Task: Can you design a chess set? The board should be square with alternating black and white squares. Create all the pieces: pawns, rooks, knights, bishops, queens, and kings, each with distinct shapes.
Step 2596:
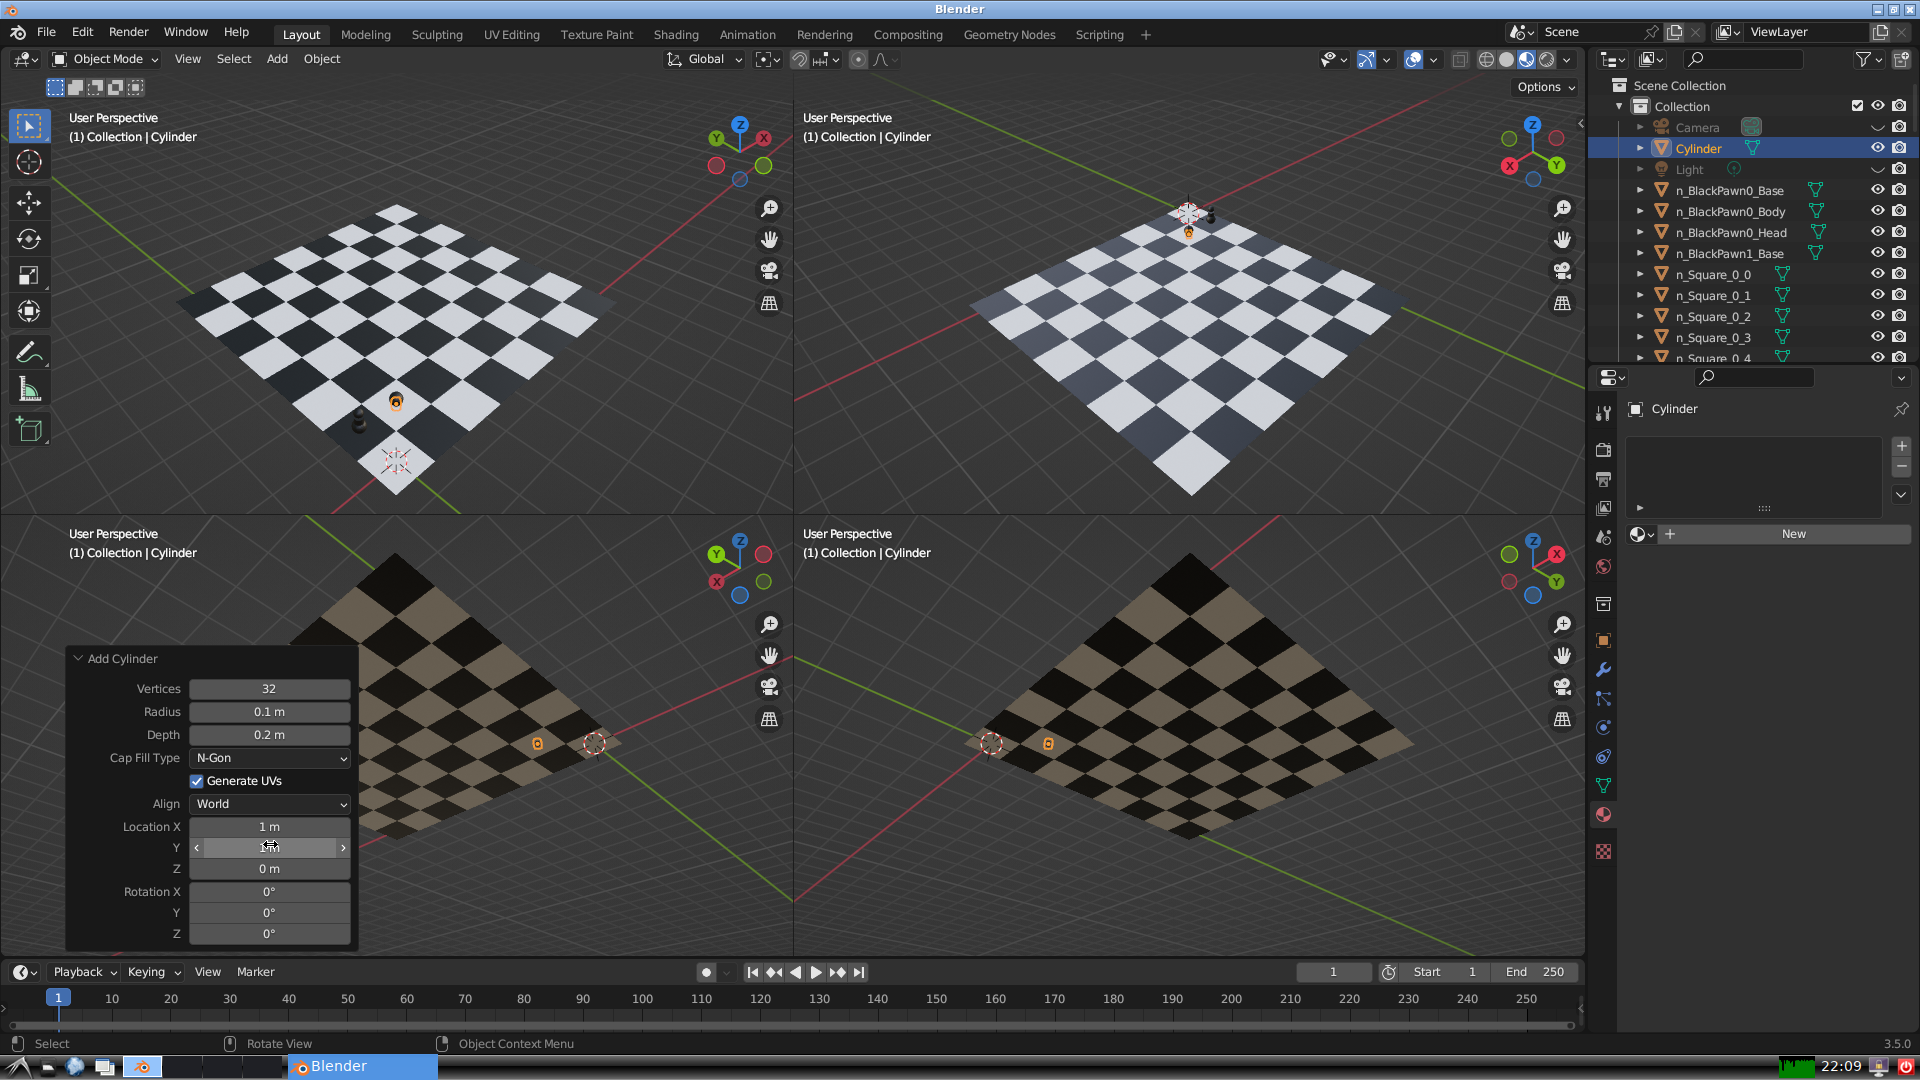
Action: {"mouse_move": [270, 868]}